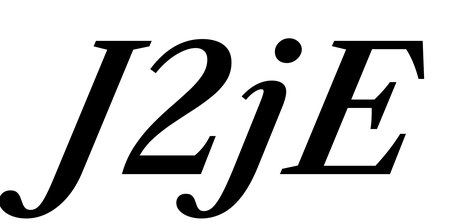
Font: LibreCaslonText-Italic_SemiBold_Italic